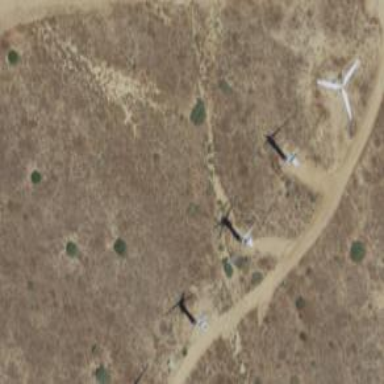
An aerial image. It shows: Wind power generator employing wind turbines.